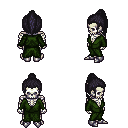
a pixel art fantasy rpg character, male body template, skeleton, green robe, white pants, raven long topknot hairstyle, metal boots, four views (front, back, left, right), 2x2 character sprite sheet, small pixel art, hard edges, no anti-aliasing